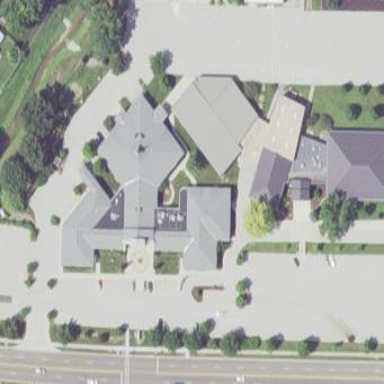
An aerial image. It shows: Elementary school building.